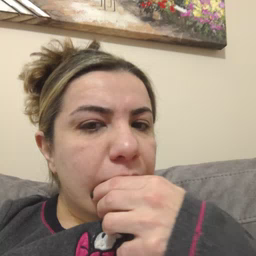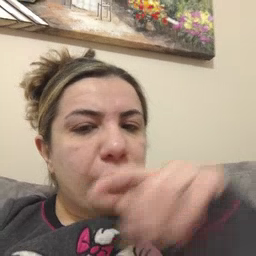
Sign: potty